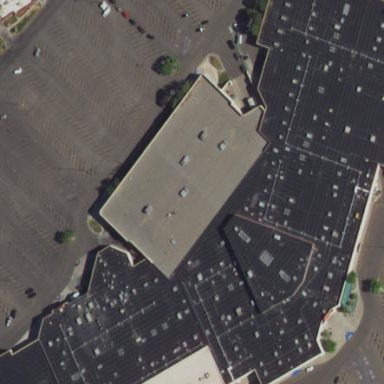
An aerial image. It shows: Mall building.